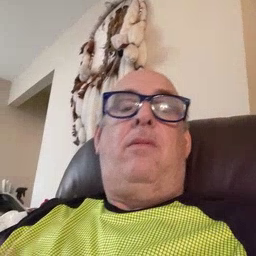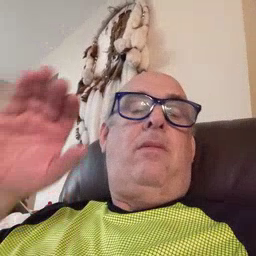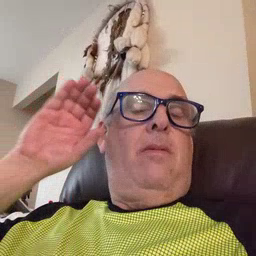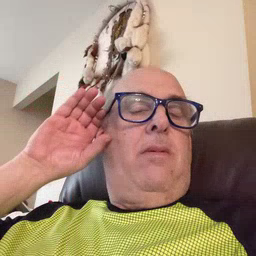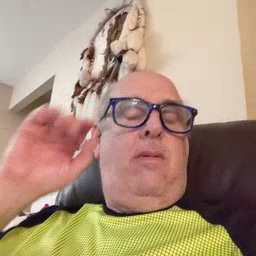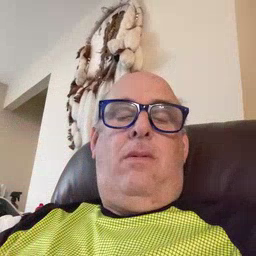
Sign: listen